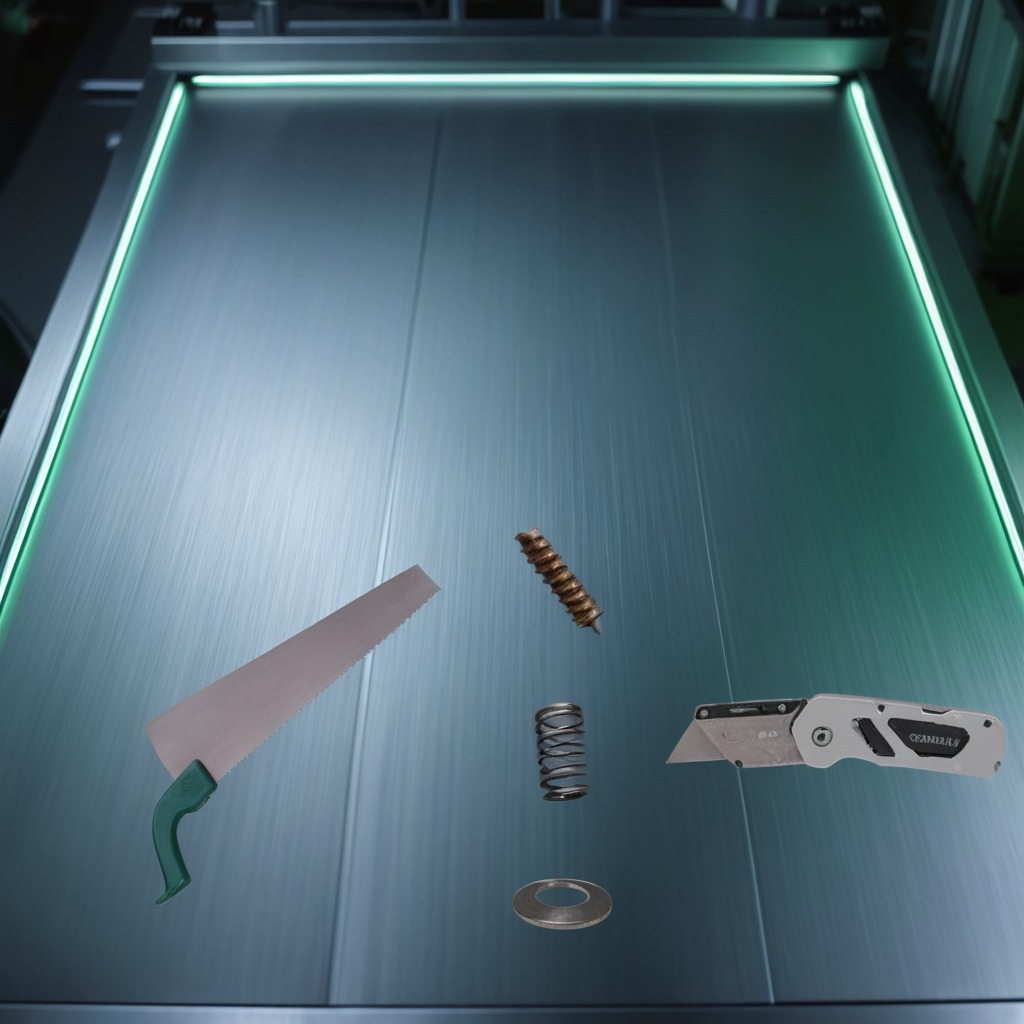
A utility knife, a flat metal washer, a metal machine screw, a coiled metal spring, and a handheld metal saw are lying on the metal table in a machine shop under fluorescent lights.